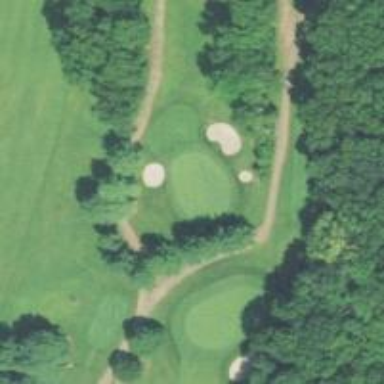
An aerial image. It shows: View of golf hole.